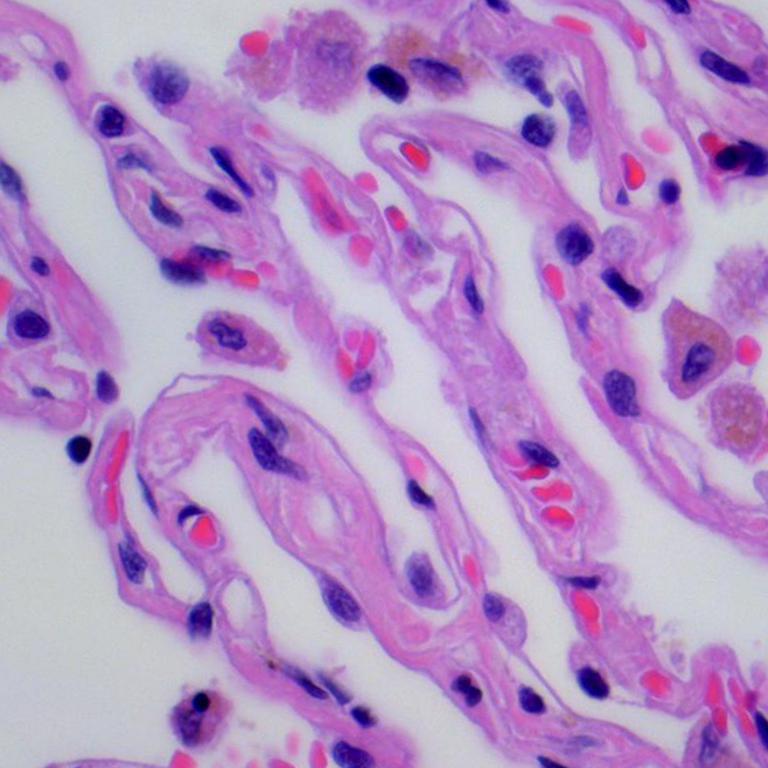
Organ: lung
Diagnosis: benign